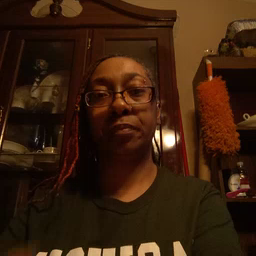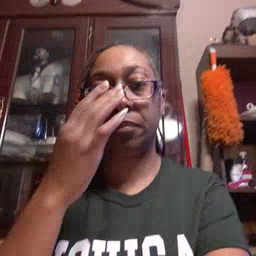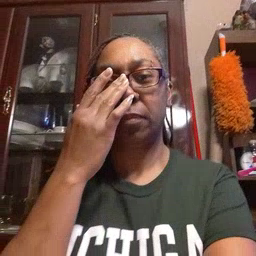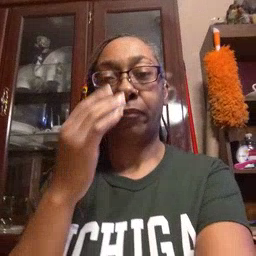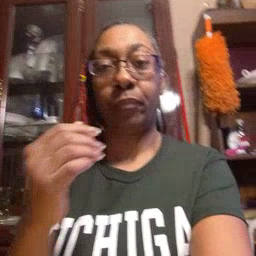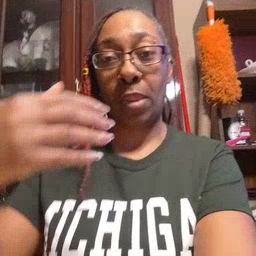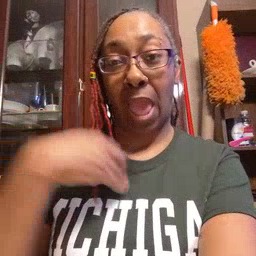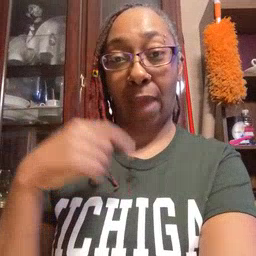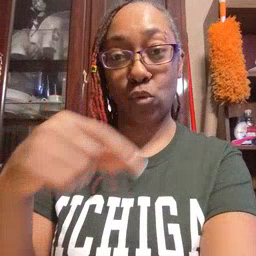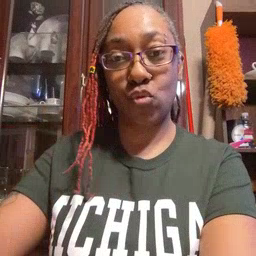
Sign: haveto